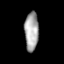
Tissue: prostate
Cell type: T cells
Senescence score: 0.7948
Nuclear area (px): 529
Mean DAPI intensity: 167.783